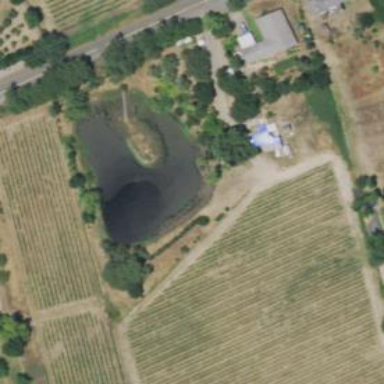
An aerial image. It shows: Vineyard growing wine grapes.